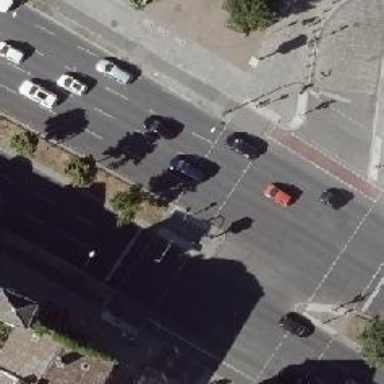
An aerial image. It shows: Traffic island located on footway.